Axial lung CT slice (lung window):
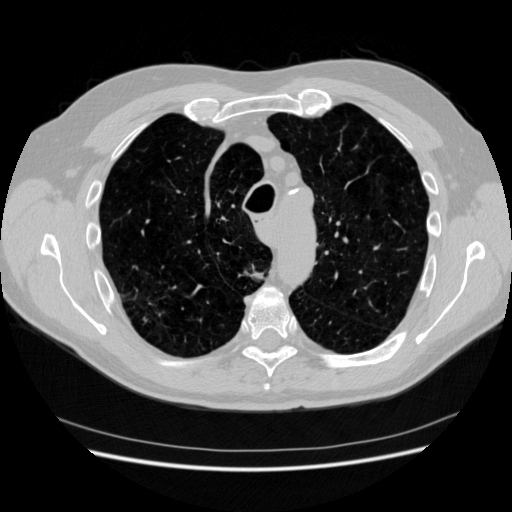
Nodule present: yes
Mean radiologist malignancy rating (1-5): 4.333